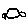
Label: car